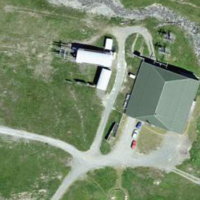
EUNIS habitat code: 26
Species observed at this site:
Vaccinium uliginosum